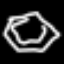
Label: octagon